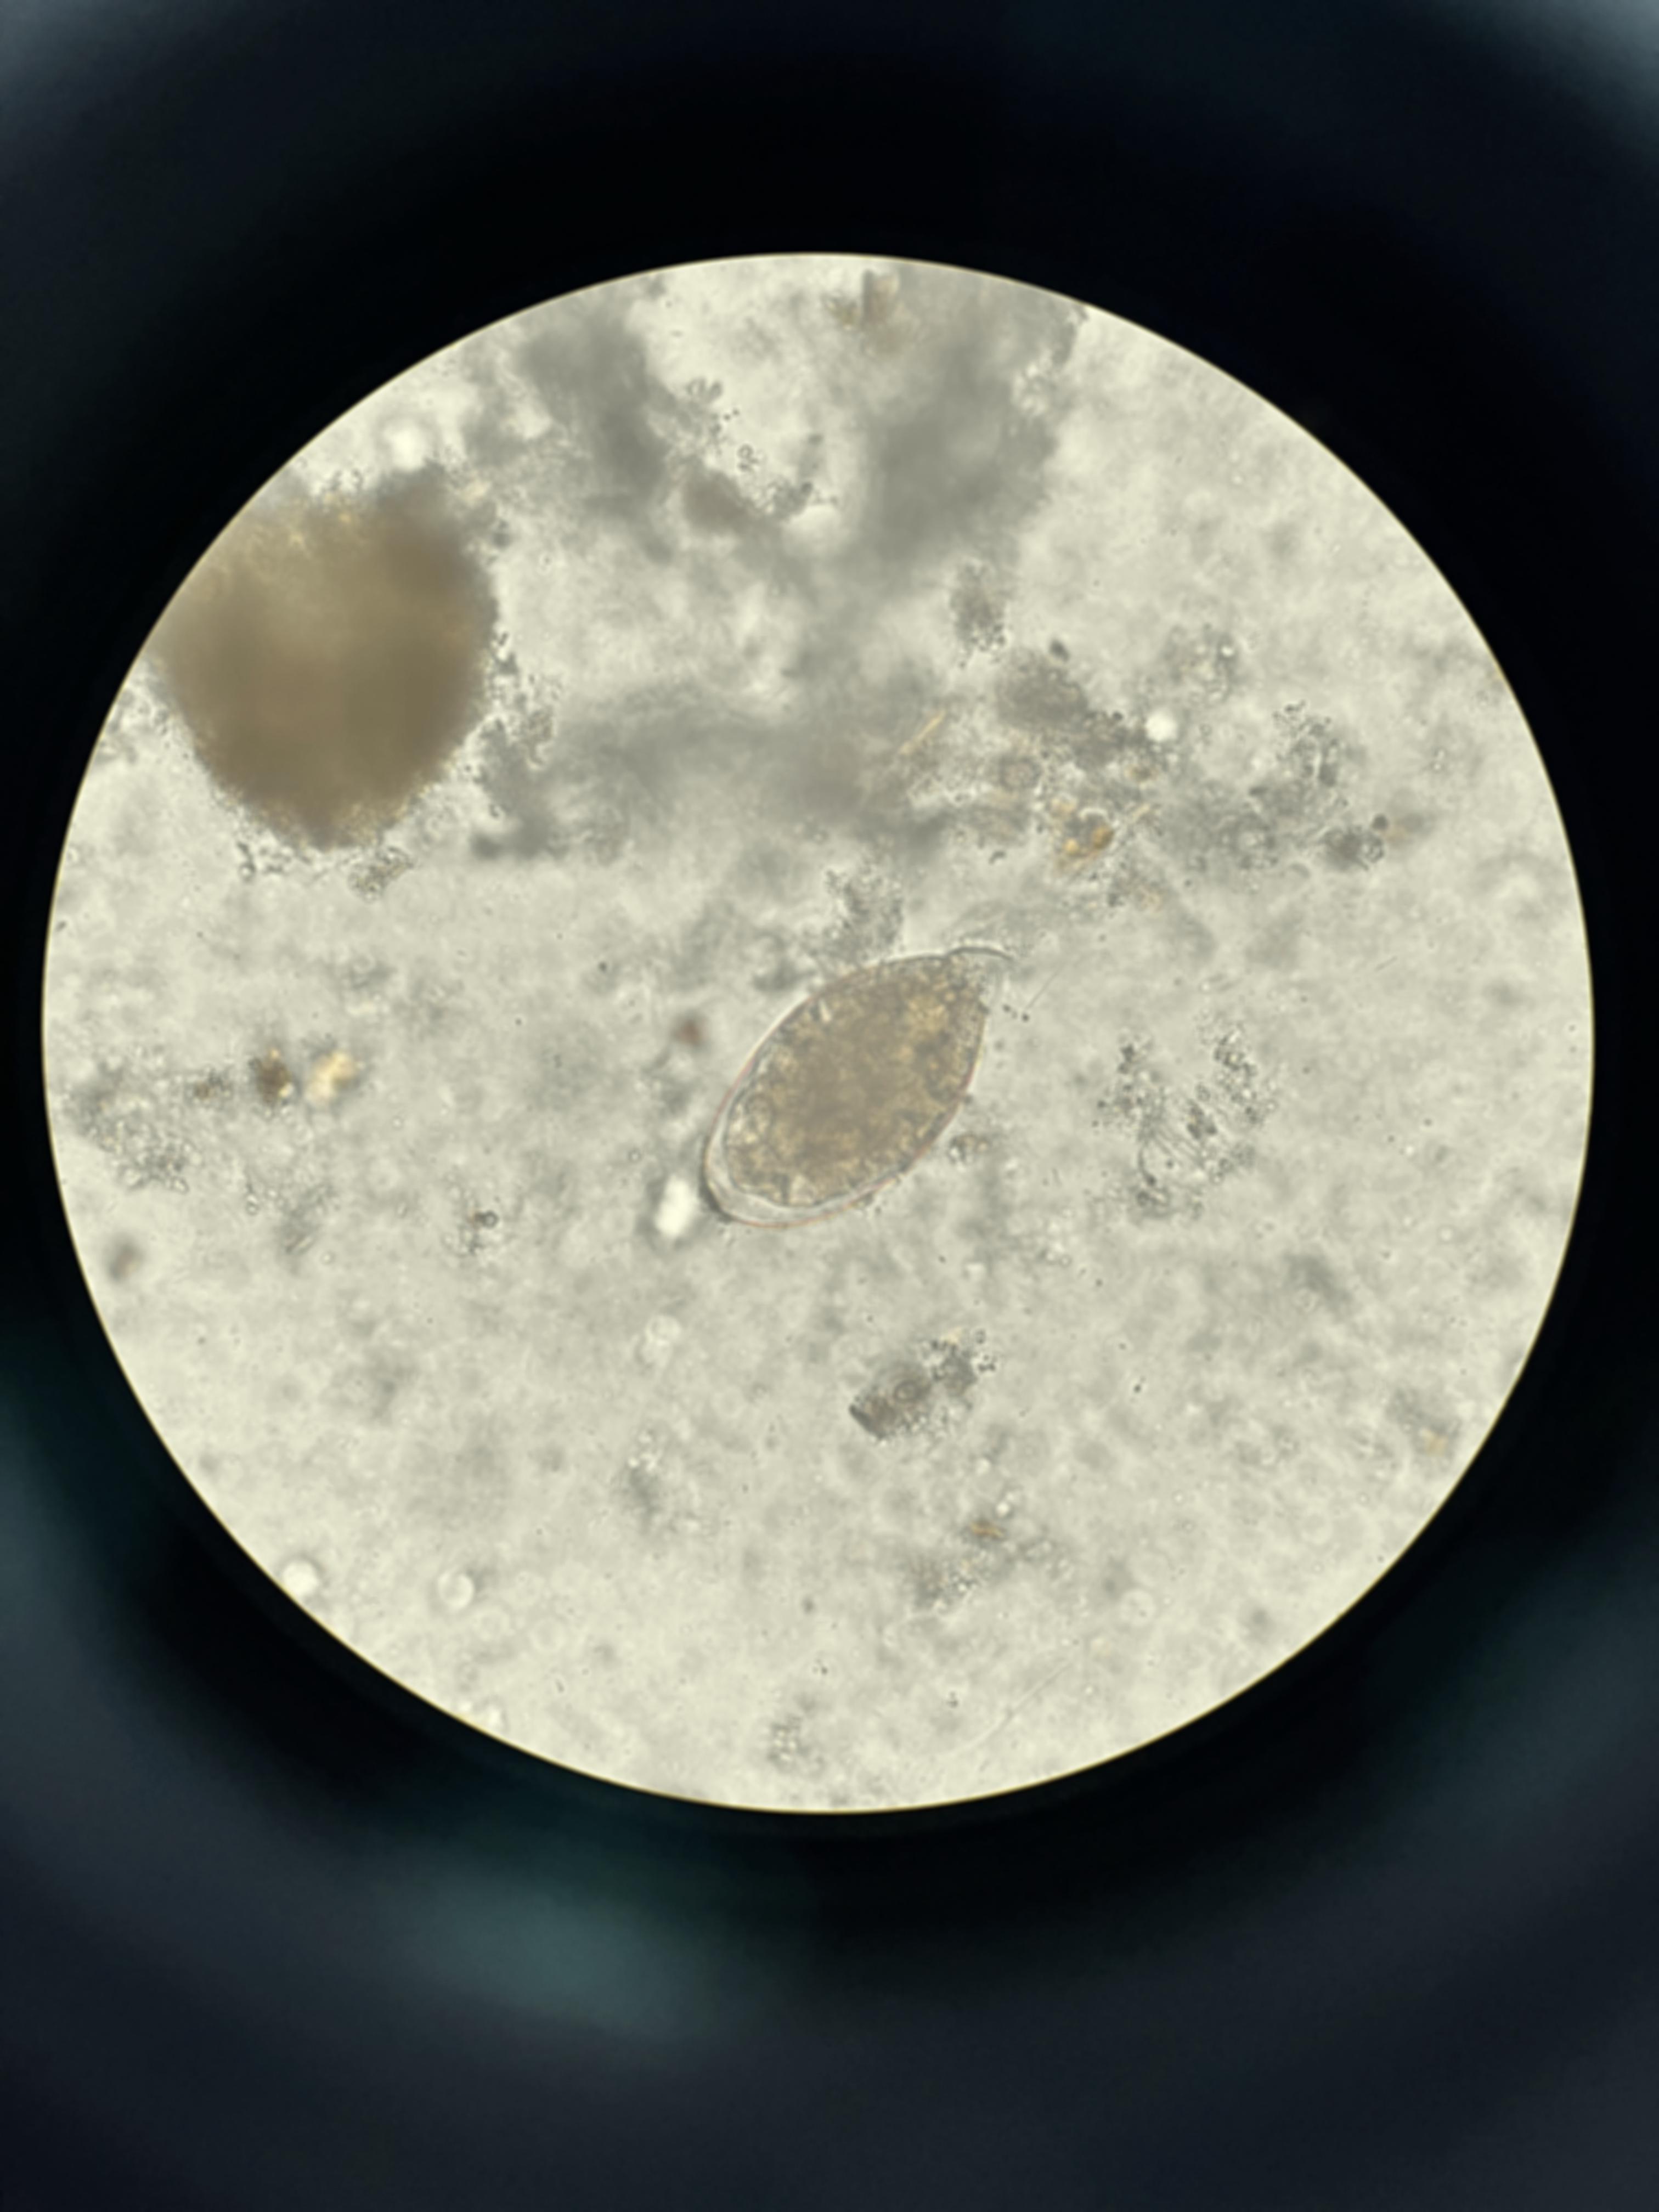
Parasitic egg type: Fasciolopsis buski